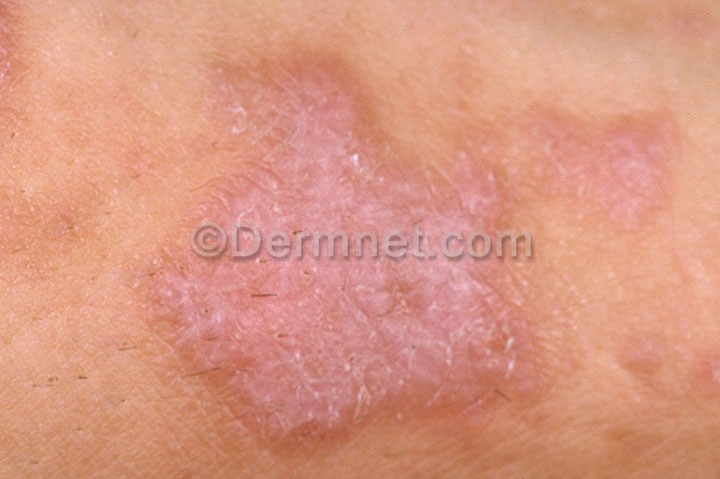
Disease: Nail Fungus and other Nail Disease